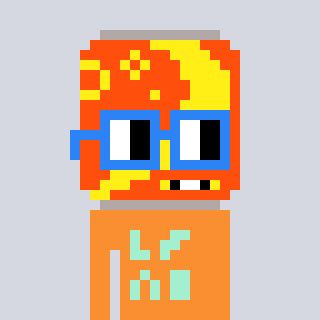
a pixel art character with square blue glasses, a pop-shaped head and a orange-colored body on a cool background